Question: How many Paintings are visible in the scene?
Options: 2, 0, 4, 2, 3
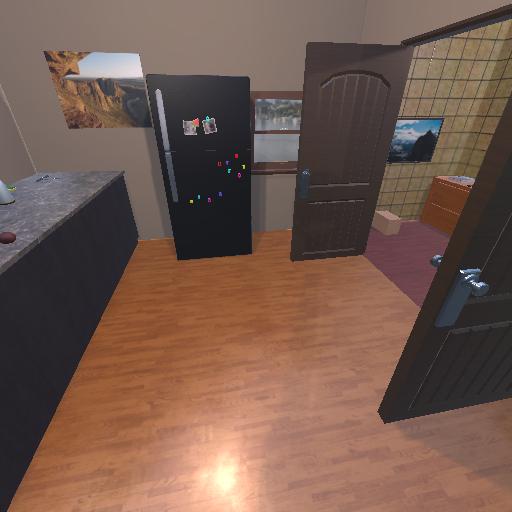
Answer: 2